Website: apple
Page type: cross-sells
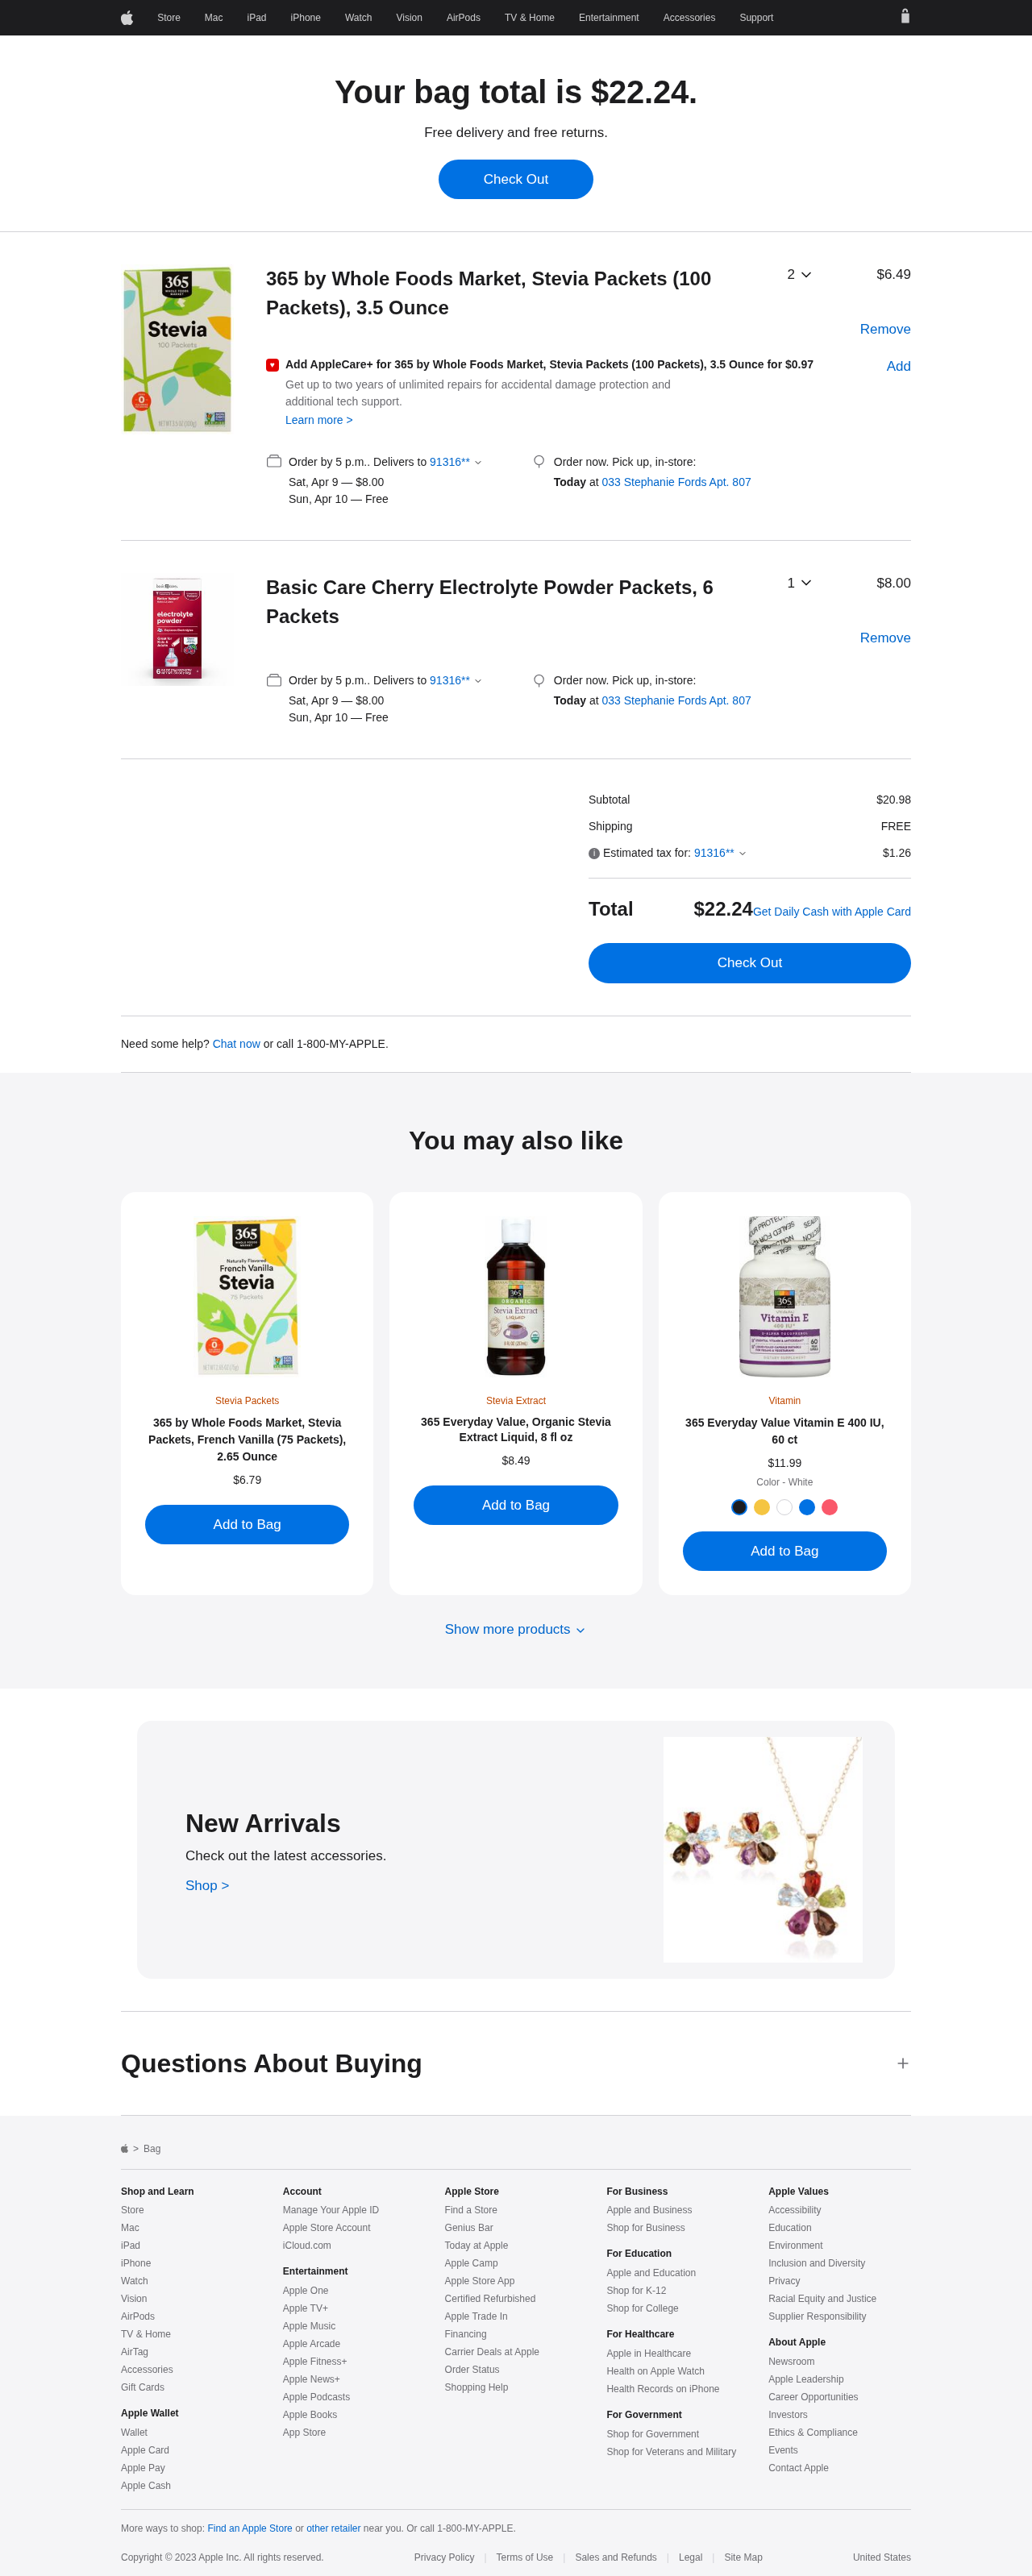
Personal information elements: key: PII_LOCATION1_STREET
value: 033 Stephanie Fords Apt. 807
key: PII_POSTCODE
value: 91316
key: PII_POSTCODE_FULL
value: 91316
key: PII_POSTCODE_NUMERIC
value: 91316
Product elements: key: PRODUCT1_NAME
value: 365 by Whole Foods Market, Stevia Packets (100 Packets), 3.5 Ounce
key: PRODUCT1_PRICE
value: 6.49
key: PRODUCT1_QUANTITY
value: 2
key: PRODUCT2_NAME
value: Basic Care Cherry Electrolyte Powder Packets, 6 Packets
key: PRODUCT2_PRICE
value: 8
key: PRODUCT2_QUANTITY
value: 1
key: PRODUCT3_ITEM_CATEGORY
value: Stevia Packets
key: PRODUCT3_NAME
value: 365 by Whole Foods Market, Stevia Packets, French Vanilla (75 Packets), 2.65 Ounce
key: PRODUCT3_PRICE
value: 6.79
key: PRODUCT4_ITEM_CATEGORY
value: Stevia Extract
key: PRODUCT4_NAME
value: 365 Everyday Value, Organic Stevia Extract Liquid, 8 fl oz
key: PRODUCT4_PRICE
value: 8.49
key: PRODUCT5_ITEM_CATEGORY
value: Vitamin
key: PRODUCT5_NAME
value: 365 Everyday Value Vitamin E 400 IU, 60 ct
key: PRODUCT5_PRICE
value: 11.99
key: PRODUCT1_NAME2
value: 365 by Whole Foods Market, Stevia Packets (100 Packets), 3.5 Ounce
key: PRODUCT1_APPLECARE_PRICE
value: $0.97
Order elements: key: ORDER_TOTAL
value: $22.24
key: ORDER_DELIVERY_DATE
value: Sat, Apr 9
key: ORDER_DELIVERY_DATE2
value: Sun, Apr 10
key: ORDER_DELIVERY_DATE3
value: Sat, Apr 9
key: ORDER_DELIVERY_DATE4
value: Sun, Apr 10
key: ORDER_SUBTOTAL
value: $20.98
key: ORDER_SHIPPING_COST
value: FREE
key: ORDER_TAX
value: $1.26
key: ORDER_TOTAL2
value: $22.24